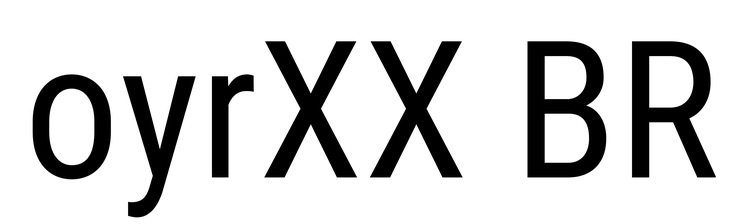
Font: Roboto_Condensed_Regular